Interaction volume radius: 10 \u00c5
Interaction volume height: 50 \u00c5
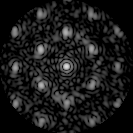
Disorder parameter: 0.3839